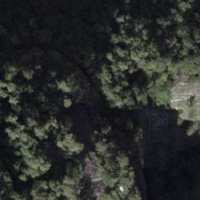
EUNIS habitat code: 44
Species observed at this site:
Ilex aquifolium